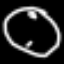
Label: clock